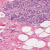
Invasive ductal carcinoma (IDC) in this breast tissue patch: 0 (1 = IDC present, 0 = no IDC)